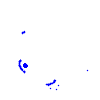
Particle: electron